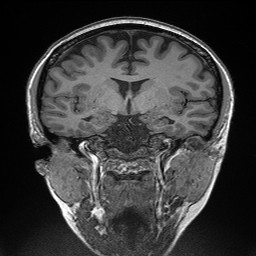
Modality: T1w
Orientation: sagittal
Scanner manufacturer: siemens
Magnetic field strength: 3 T
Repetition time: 2.3 s
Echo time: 0.00298 s